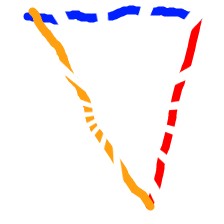
Shape: triangle